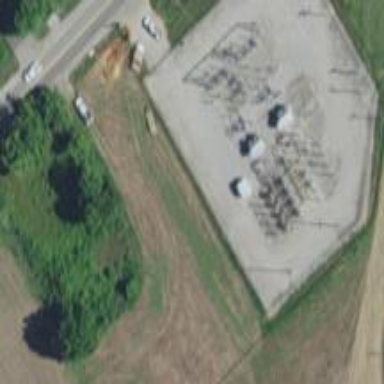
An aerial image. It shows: Power substation.